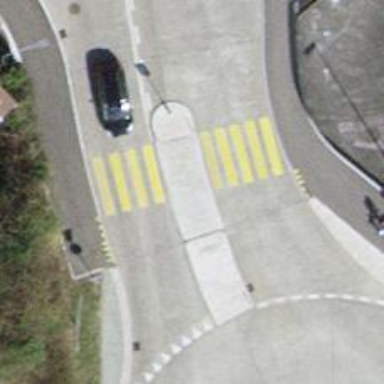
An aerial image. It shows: Crossing on asphalt path.